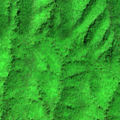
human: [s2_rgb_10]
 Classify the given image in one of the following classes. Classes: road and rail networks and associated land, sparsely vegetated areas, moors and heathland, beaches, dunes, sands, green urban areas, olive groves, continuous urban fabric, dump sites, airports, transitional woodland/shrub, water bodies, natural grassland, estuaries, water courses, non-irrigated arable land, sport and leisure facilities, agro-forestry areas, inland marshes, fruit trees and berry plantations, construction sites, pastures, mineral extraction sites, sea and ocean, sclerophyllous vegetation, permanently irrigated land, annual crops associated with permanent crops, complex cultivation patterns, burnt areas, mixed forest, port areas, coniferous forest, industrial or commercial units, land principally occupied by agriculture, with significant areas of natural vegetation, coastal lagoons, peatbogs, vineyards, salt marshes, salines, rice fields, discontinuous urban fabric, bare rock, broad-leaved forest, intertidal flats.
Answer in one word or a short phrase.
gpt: broad-leaved forest